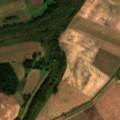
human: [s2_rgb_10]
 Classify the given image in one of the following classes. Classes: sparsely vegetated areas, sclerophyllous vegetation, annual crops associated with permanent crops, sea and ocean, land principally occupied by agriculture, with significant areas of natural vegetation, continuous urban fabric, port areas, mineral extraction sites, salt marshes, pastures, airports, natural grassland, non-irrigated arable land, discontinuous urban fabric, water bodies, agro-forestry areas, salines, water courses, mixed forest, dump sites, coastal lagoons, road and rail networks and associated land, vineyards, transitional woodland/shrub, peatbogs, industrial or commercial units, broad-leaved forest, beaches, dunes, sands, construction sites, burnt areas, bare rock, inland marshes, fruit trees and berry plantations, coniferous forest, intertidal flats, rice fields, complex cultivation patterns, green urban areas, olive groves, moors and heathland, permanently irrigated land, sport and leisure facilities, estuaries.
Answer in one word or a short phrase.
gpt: non-irrigated arable land, complex cultivation patterns, broad-leaved forest